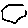
Label: hexagon